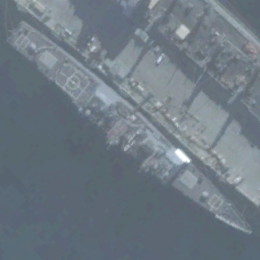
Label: cruiser